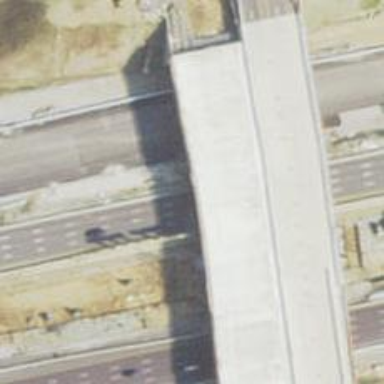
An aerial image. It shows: There is bridge in the image.